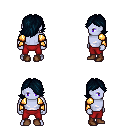
a pixel art fantasy rpg character, male body template, dark elf, purple skin, gold arm armor, red pants, raven swoop hairstyle, brown shoes, four views (front, back, left, right), 2x2 character sprite sheet, small pixel art, hard edges, no anti-aliasing